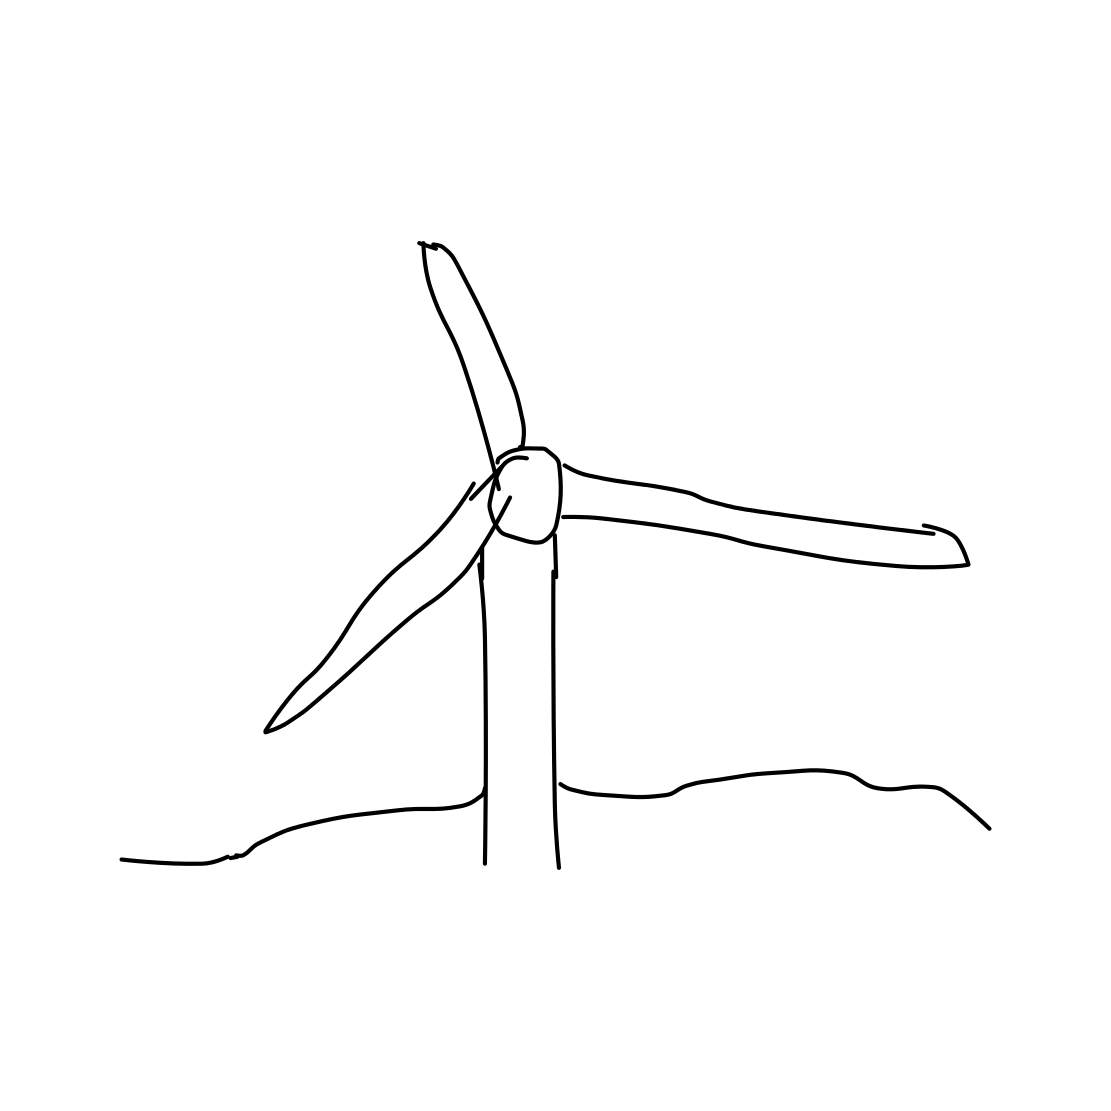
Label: windmill